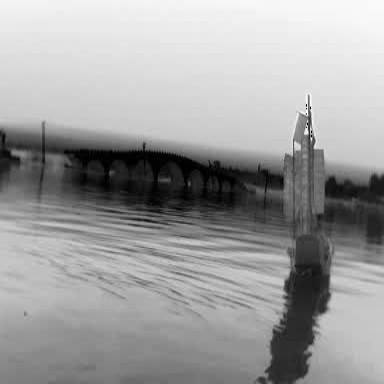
There is a sailboat in the infrared image.